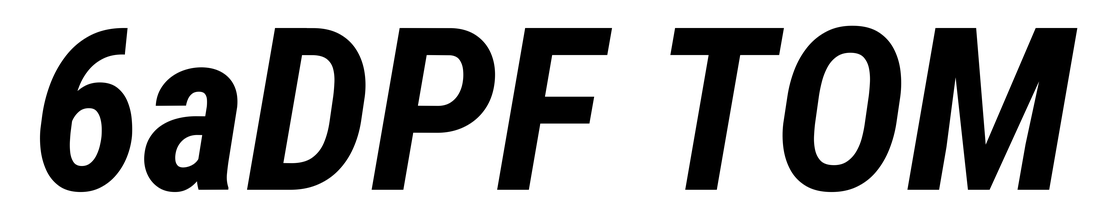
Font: Roboto-Italic_Condensed_Bold_Italic